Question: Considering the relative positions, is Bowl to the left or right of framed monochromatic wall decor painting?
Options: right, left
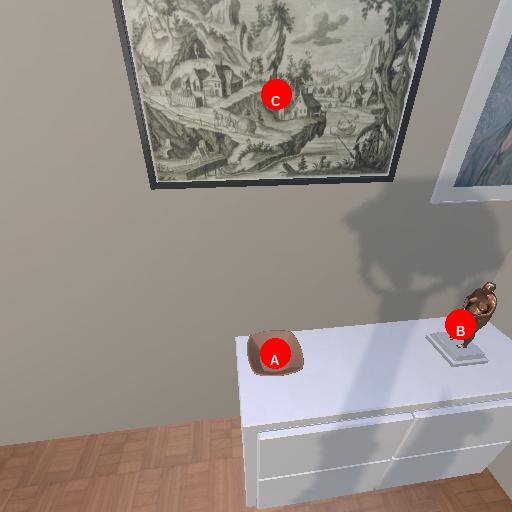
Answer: right